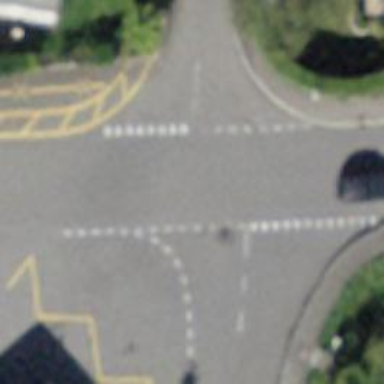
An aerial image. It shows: Road with "give way" sign.